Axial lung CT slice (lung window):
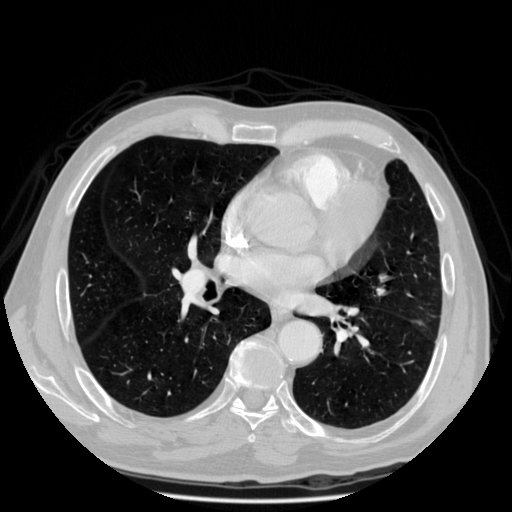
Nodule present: no